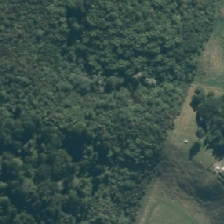
Land cover: grose_broom